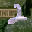
Label: 2